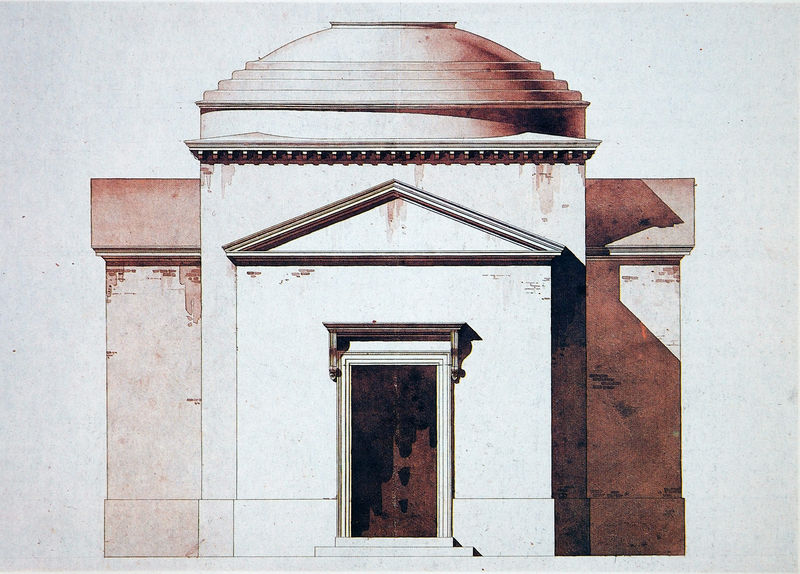
Titel: Palais Asbeck am Karolinenplatz 3, München, Badehaus, Aufriss
Künstler: Carl von Fischer
Standort: München
Institution: MStm
Schlagwörter: schatten, weiß, aquarell, dreieck, braun, laterne, licht, skizze, tür, zeichnung, dach, gebäude, rot, architektur, kirche, auge, klassizismus, front, renaissance, rosa, papier, ansicht, fassade, italien, sachlich, fischer, giebel, mauer, kuppel, treppe, symmetrie, stufen, tor, eingang, antike, rechteck, münchen, mauerwerk, entwurf, pantheon, rom, fries, dreiecksgiebel, portal, gesims, grab, portikus, frontansicht, vorderansicht, plan, tempel, konsolen, konsole, klassik, rennaissance, mausoleum, geison, kranzgesims, aufriss, ädikula, goldener schnitt, zentralbau, gouache, faszien, dreicksgiebel, oculus, rotunde, palladio, rundbau, türgiebel, antikisiert, grabkammer, okolus, piranesi, türsturz, lavierte zeichnung, ß, geißon, fasszien